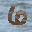
Label: 6